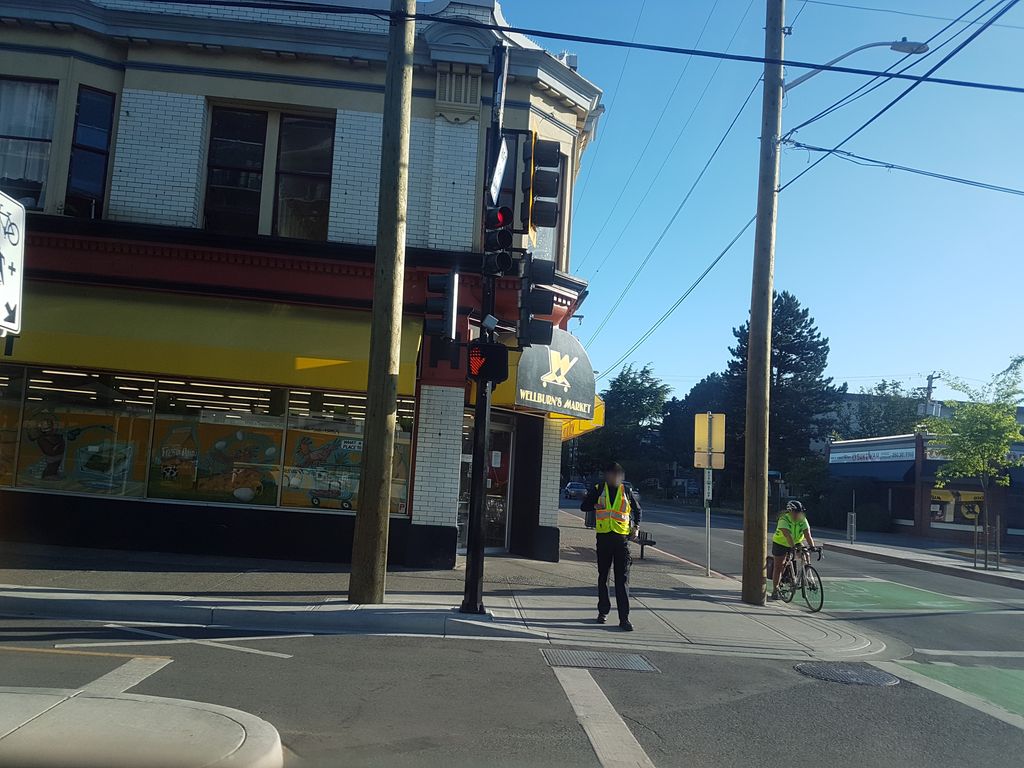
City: victoria